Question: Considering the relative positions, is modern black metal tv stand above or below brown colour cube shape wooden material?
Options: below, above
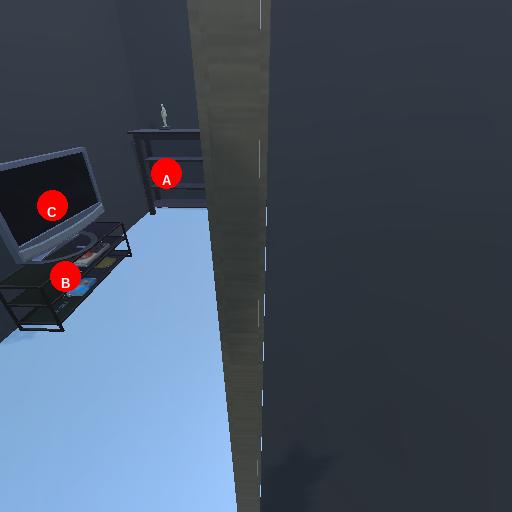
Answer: below